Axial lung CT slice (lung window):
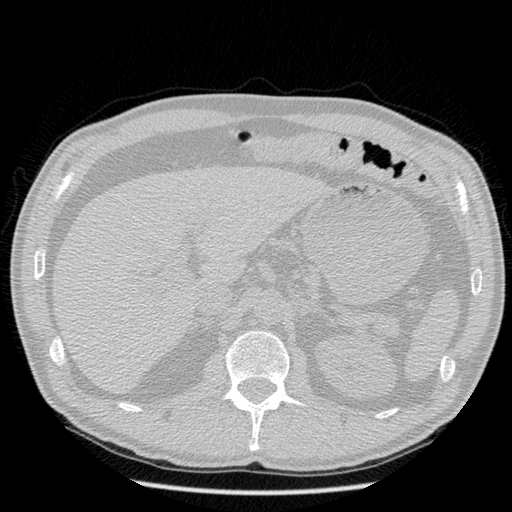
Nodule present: no